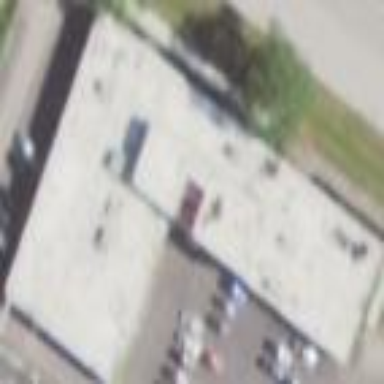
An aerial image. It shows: Industrial building.